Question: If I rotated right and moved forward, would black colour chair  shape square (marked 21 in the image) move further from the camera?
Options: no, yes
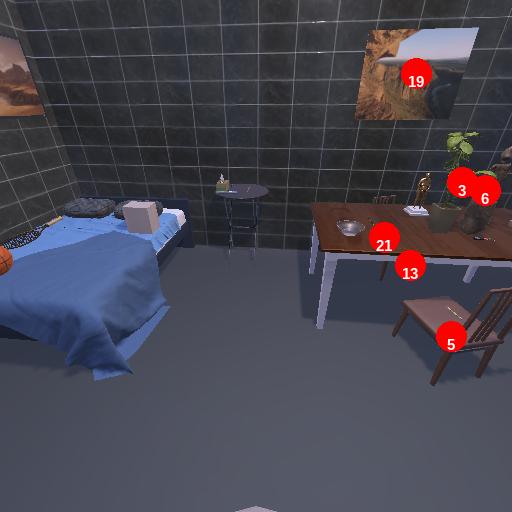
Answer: no